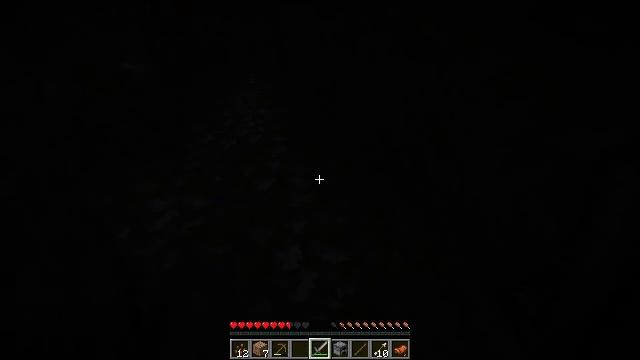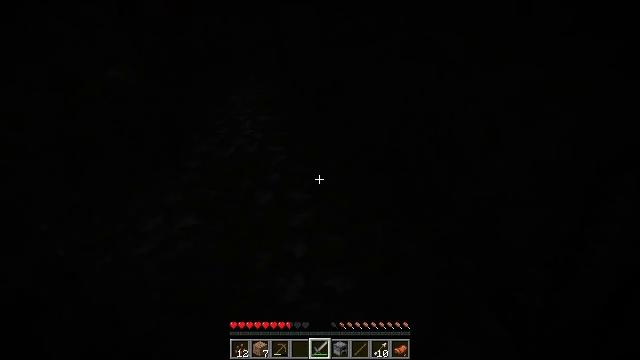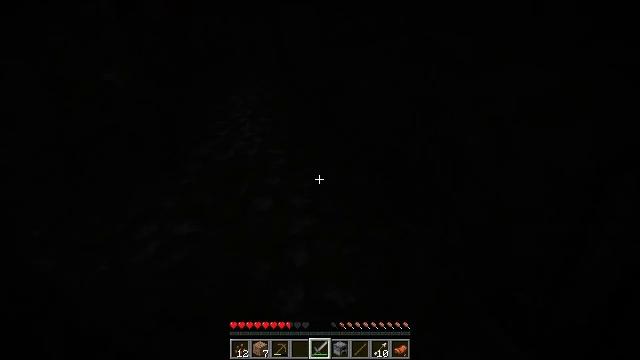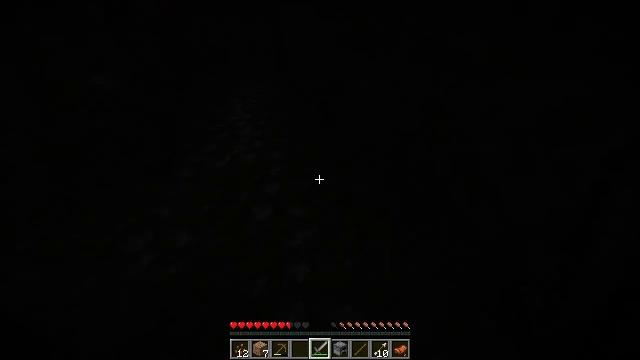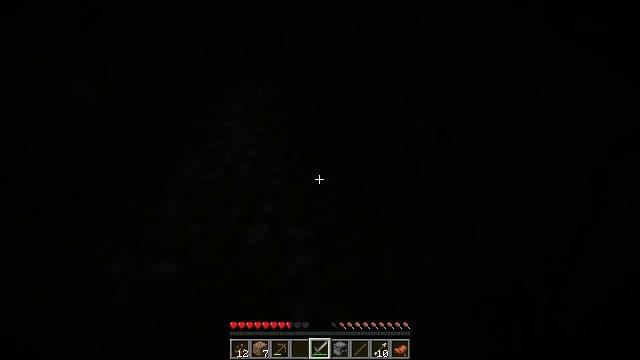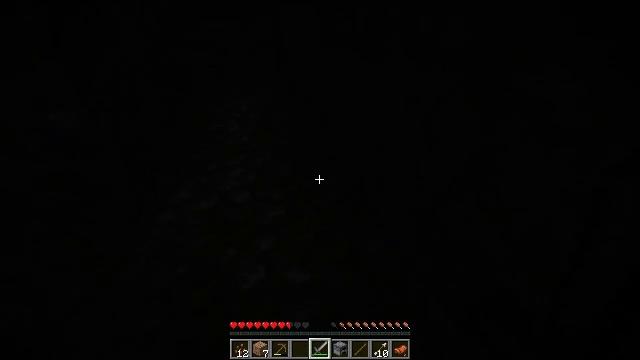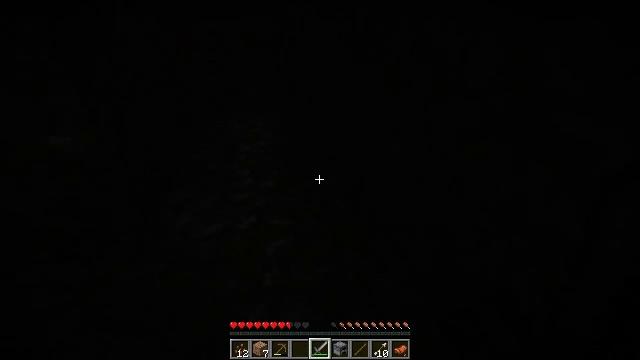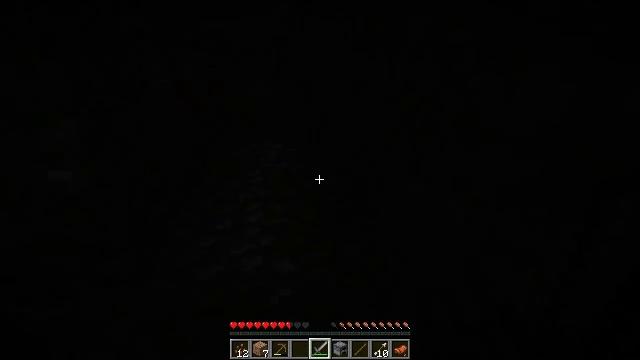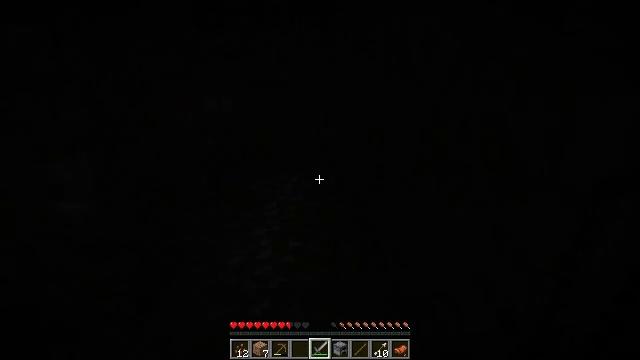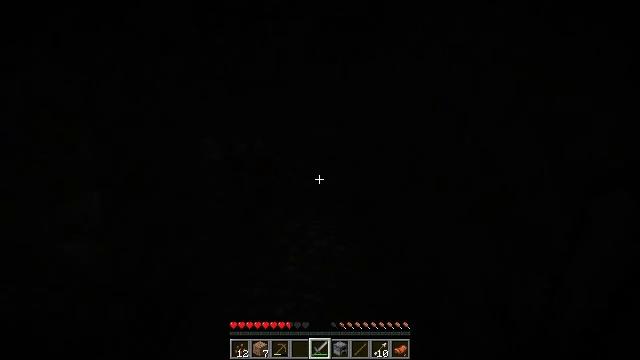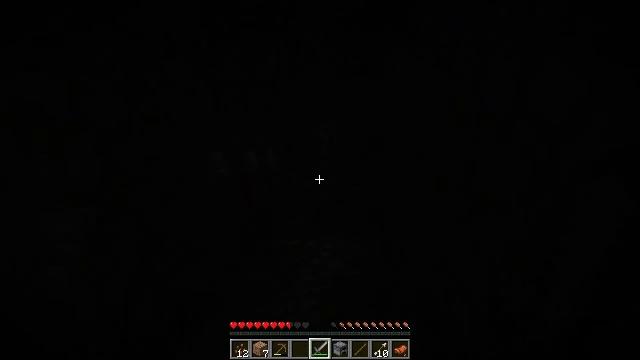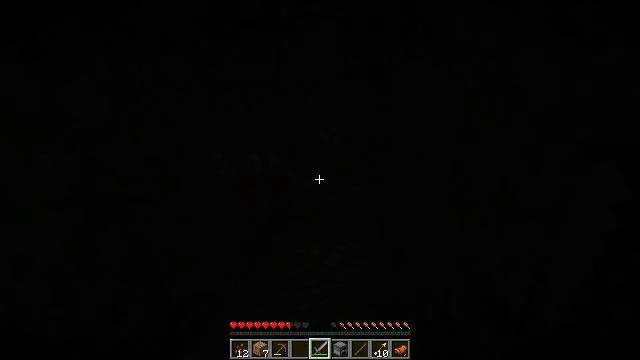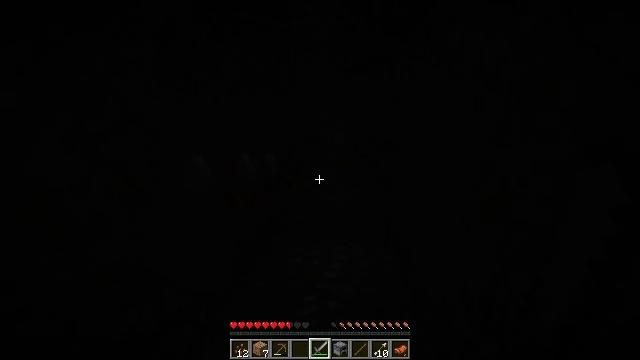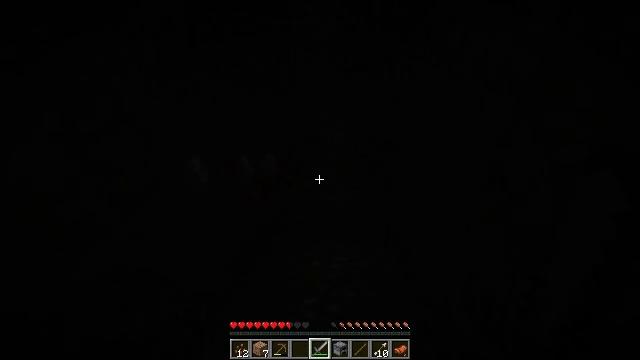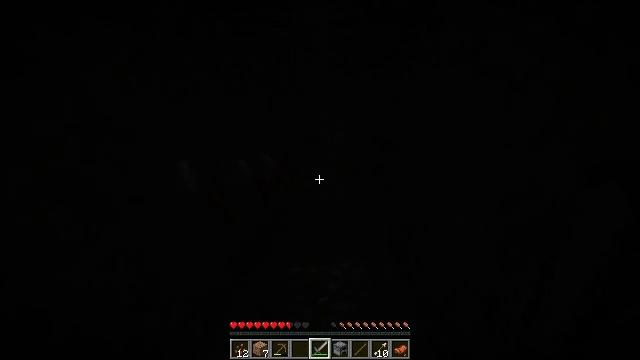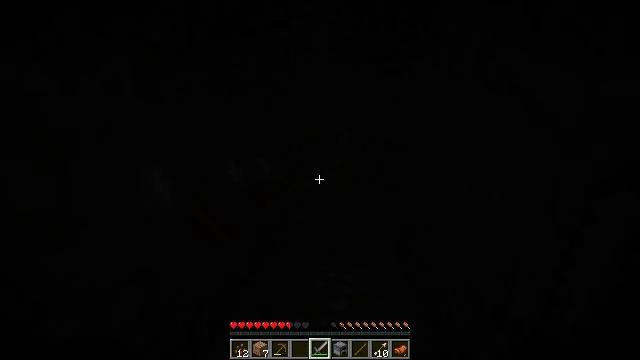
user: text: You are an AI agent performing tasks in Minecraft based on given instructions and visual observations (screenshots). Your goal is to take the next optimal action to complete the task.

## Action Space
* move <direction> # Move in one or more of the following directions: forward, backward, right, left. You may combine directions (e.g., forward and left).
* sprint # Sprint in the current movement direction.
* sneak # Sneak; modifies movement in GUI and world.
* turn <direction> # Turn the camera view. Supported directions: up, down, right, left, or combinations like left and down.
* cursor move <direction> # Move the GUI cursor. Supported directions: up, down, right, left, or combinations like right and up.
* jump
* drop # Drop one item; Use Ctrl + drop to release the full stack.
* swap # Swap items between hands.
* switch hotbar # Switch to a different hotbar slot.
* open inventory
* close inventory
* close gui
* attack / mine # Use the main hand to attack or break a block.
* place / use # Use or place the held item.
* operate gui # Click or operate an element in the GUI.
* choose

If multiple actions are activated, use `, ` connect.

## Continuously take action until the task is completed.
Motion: motion action
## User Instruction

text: Mine block lever.
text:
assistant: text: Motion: move forward
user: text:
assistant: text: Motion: move forward
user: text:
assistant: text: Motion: move forward
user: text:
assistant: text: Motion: move forward
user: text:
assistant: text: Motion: move forward, turn up
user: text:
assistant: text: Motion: move forward, turn left and up
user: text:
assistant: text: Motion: move forward, turn left and up
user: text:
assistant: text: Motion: move forward, turn left and up
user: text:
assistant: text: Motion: move forward, turn left and up
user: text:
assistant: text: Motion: move forward, turn left and up
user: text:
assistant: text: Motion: move forward, turn left and up
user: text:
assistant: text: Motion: move forward
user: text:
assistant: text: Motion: move forward
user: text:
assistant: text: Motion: move forward
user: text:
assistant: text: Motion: move forward
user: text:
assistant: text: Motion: move forward and move right
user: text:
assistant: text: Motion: move forward and move right
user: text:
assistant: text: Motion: move forward and move right
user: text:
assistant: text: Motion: move forward and move right
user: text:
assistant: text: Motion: move forward, turn left
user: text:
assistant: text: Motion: turn left and down
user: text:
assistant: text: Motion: turn left and down
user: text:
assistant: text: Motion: turn left and down
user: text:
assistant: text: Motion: turn left
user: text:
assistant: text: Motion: no_op
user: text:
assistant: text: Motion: no_op
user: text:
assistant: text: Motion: no_op
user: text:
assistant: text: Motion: no_op
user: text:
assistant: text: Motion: no_op
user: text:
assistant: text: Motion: turn left and up